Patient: sex M, age 28
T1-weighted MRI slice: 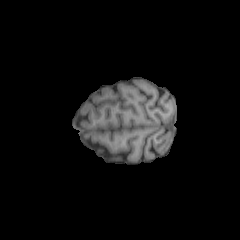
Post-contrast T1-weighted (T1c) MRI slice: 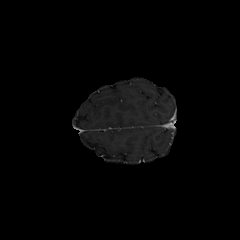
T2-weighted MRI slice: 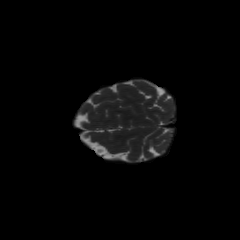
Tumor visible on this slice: no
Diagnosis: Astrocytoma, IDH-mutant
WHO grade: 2